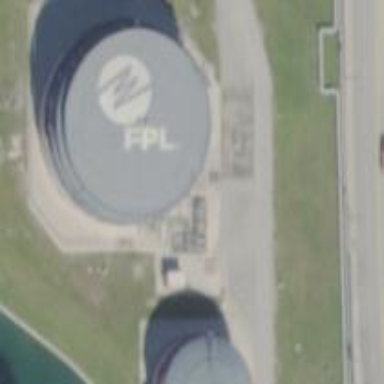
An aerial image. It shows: Storage tank that is man-made.